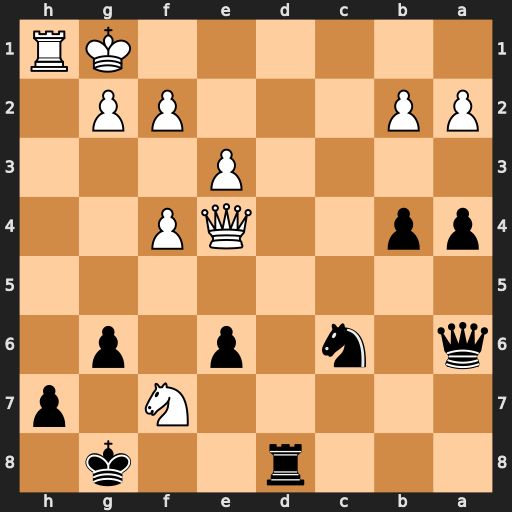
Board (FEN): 3r2k1/5N1p/q1n1p1p1/8/pp2QP2/4P3/PP3PP1/6KR
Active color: b
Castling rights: -
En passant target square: -
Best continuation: Rd1+ Kh2 Rxh1+ Kxh1 Kxf7